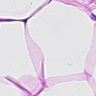
Metastatic tissue present: no